Field crop: maize
Growth stage: 2
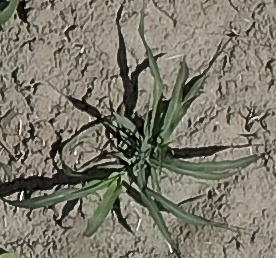
Species: sorghum